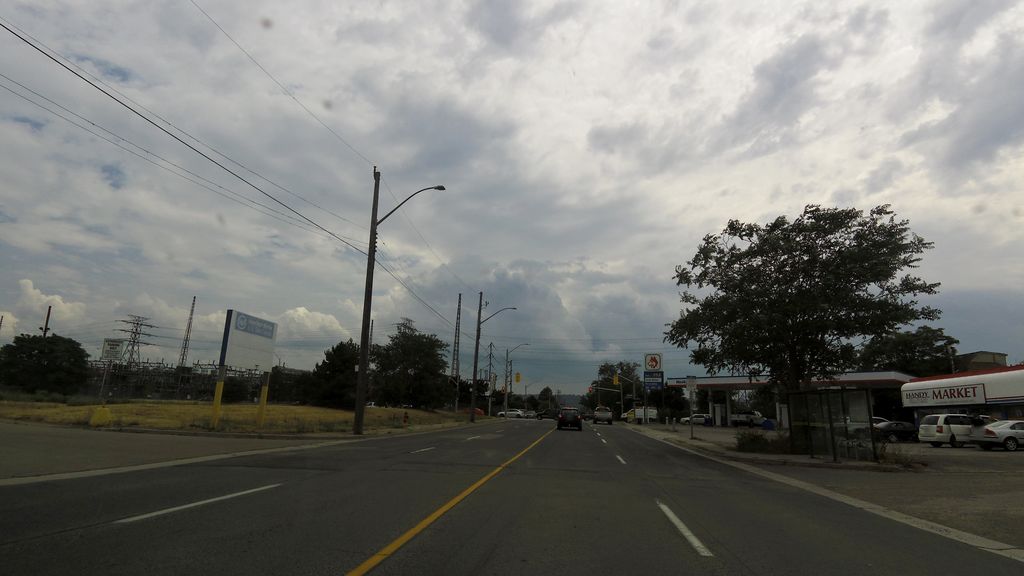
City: hamilton